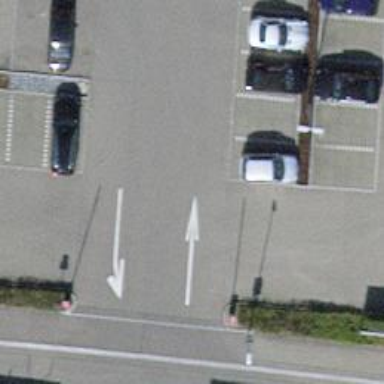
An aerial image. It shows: Asphalt parking aisle road for service vehicles.